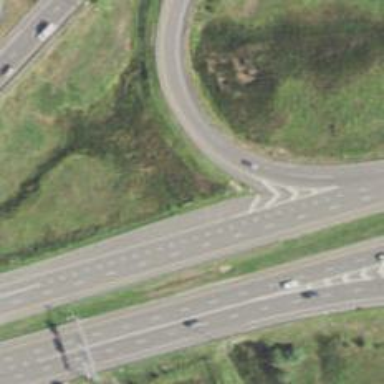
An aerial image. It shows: Expressway with asphalt surface classified as trunk highway.